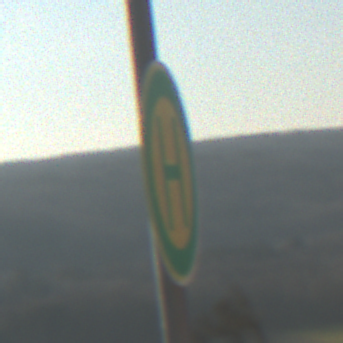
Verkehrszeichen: Haltestelle
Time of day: MorningAfternoon
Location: Outdoor (Nature)
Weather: PartlyCloudy
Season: NotSpecified
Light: Natural